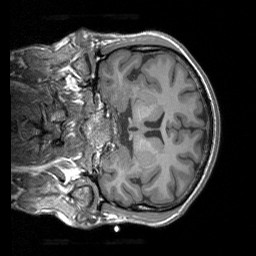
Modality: T1w
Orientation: coronal
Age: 26
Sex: male
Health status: healthy
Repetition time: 1.9 s
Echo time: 0.00252 s